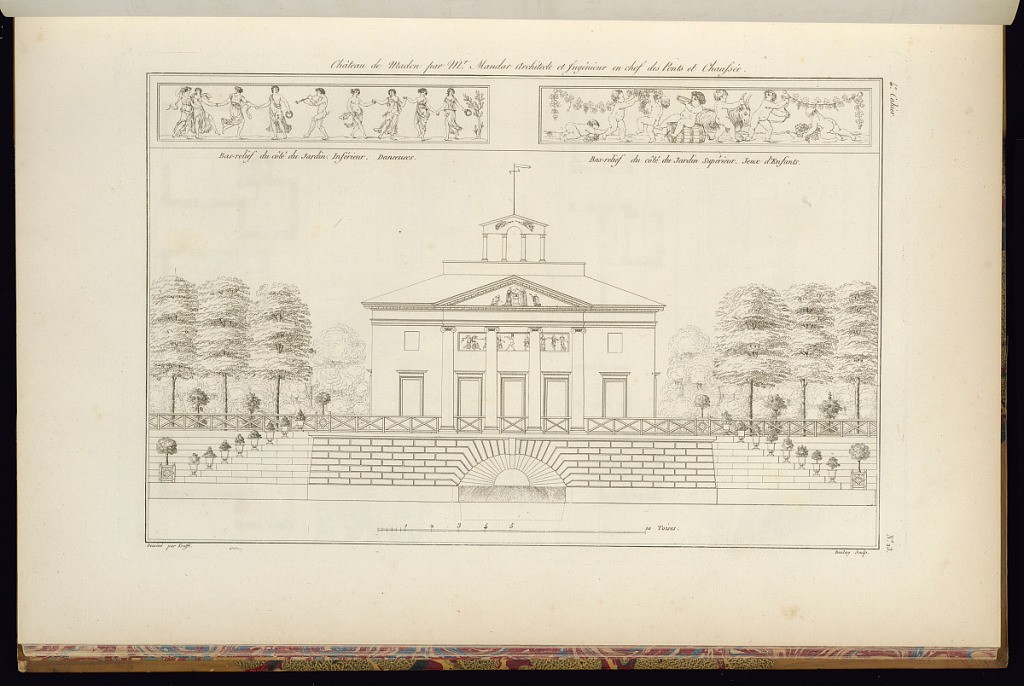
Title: Château de Madon par Mr. Mandar Architecte Ingenieur en chef des Ponts et Chaussée
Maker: Jean-Charles Krafft, French, 1764 - 1833
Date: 1812
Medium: Etching and engraving on paper
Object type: Print
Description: An architectural print illustrating a chateau with an elevation of the exterior within its garden landscape, along with two details of friezes with figures sculpted in relief. The chateau features neoclassical motifs, with columns, a pediment, and friezes. The plate is titled, numbered, and signed